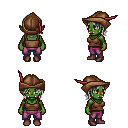
a pixel art fantasy rpg character, female body template, orc, green skin, brown pirate shirt, magenta pants, gray long bangs hairstyle, leather cap, maroon shoes, four views (front, back, left, right), 2x2 character sprite sheet, small pixel art, hard edges, no anti-aliasing